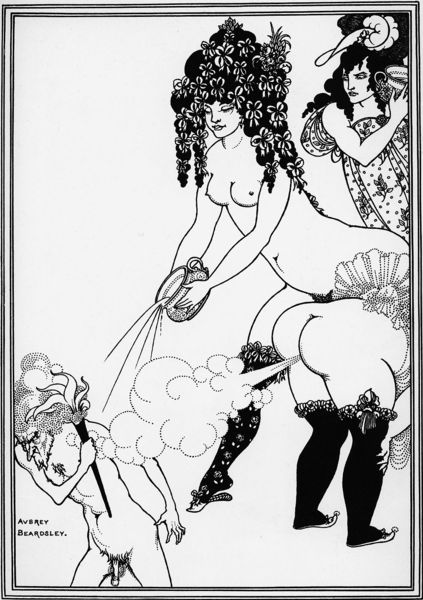
Titel: Lysistrata von Aristophanes, Lysistrata verteidigt die Akropolis
Künstler: Aubrey Beardsley
Institution: Privatbesitz
Schlagwörter: akt, mann, nackt, wasser, weiß, blumen, brust, busen, frau, schwarz, zeichnung, wolke, bart, haare, kostüm, lange haare, locken, vase, topf, brüste, hintern, tütü, karikatur, socken, penis, sex, peitsche, nachttopf, schuh, urin, teufel, fackel, art nouveau, giessen, hinterteil, strümofe, stinken, strapse, obszön, pornographie, frauern, furz, po, 19. jh, naked, pups